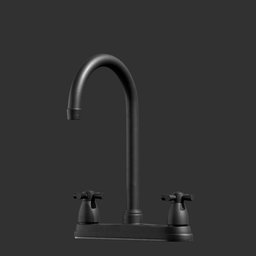
Label: appliances